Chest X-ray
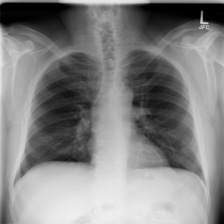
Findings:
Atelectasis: negative
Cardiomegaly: negative
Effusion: negative
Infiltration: negative
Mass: positive
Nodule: negative
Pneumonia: negative
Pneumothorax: negative
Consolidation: negative
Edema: negative
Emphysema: negative
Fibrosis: negative
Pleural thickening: negative
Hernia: negative